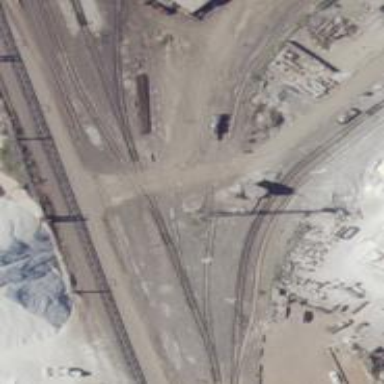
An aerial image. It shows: Railway spur service.